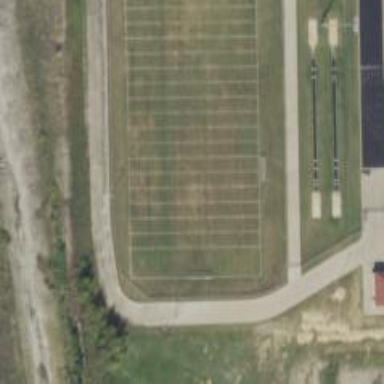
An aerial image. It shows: American football pitch.